Field crop: maize
Growth stage: 2
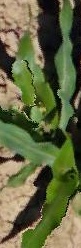
Species: maize